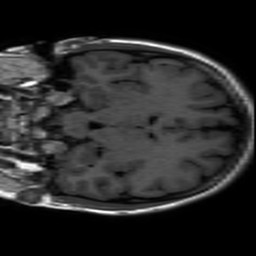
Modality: inplaneT1
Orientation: coronal
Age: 19
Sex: female
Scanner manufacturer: ge
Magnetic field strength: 3 T
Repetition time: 2.297 s
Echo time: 0.02273 s